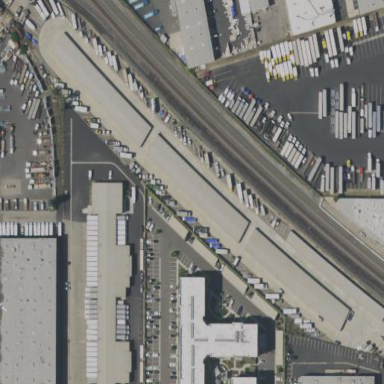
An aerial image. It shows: Warehouse.